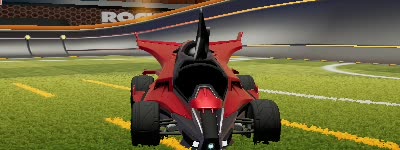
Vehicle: aftershock